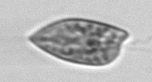
Label: Prorocentrum_dentatum